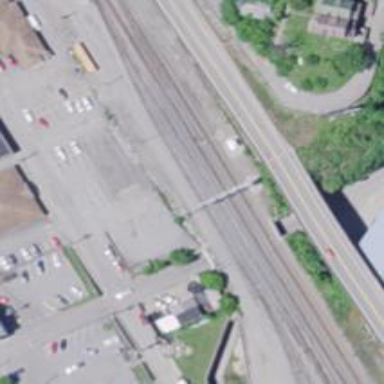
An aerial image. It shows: Railway yard in service.